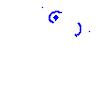
Particle: electron